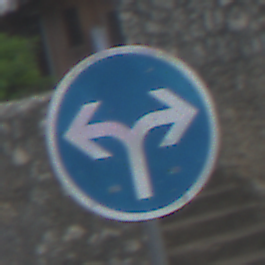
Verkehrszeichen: VorgeschriebeneFahrtrichtungRechtsOderLinks
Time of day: MorningAfternoon
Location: Outdoor (Suburban)
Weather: PartlyCloudy
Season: NotSpecified
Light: Natural